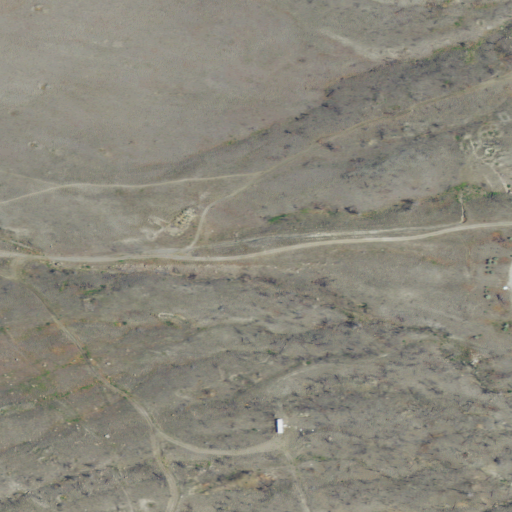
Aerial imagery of valley in Montana named Iron Gulch containing grassland, shrub, open development, and low intensity development